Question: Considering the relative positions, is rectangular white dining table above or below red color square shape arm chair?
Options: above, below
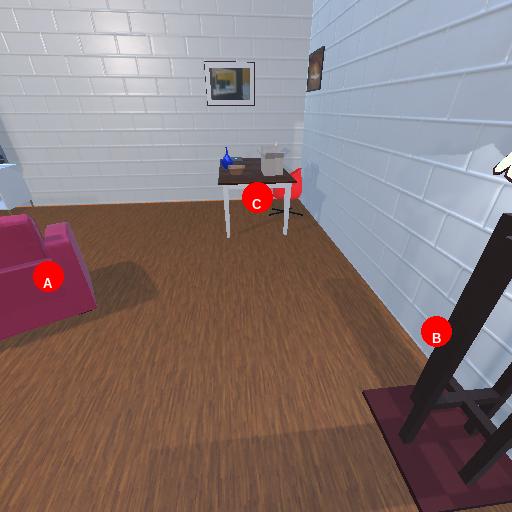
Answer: above